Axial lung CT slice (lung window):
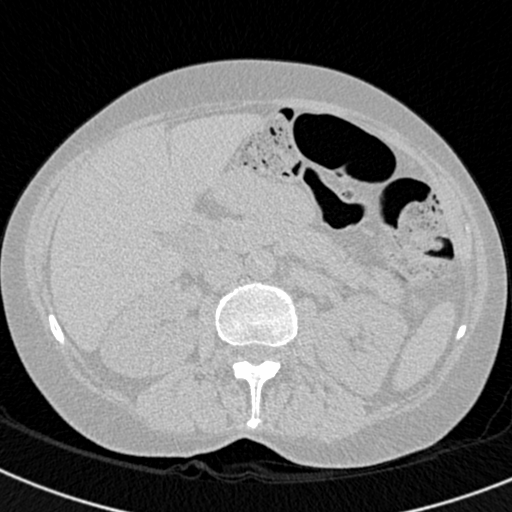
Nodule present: no